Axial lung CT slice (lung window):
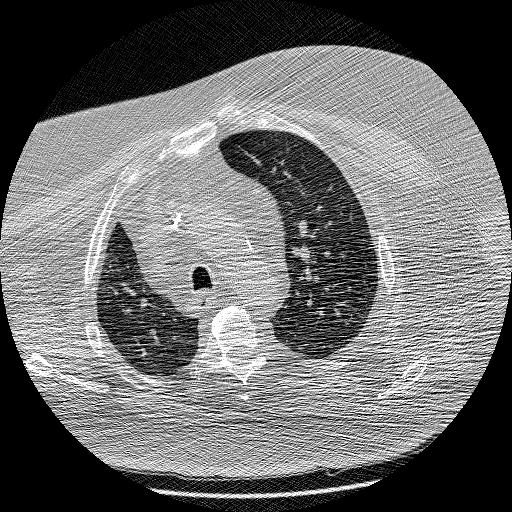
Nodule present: no